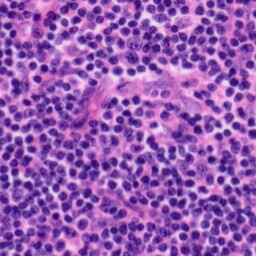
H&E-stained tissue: Tonsil